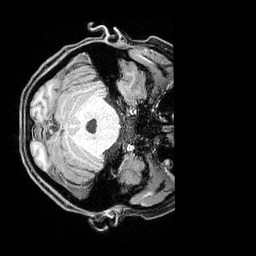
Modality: T1w
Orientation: axial
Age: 28
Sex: female
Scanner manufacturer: siemens
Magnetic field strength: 3 T
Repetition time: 2.3 s
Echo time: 0.00324 s